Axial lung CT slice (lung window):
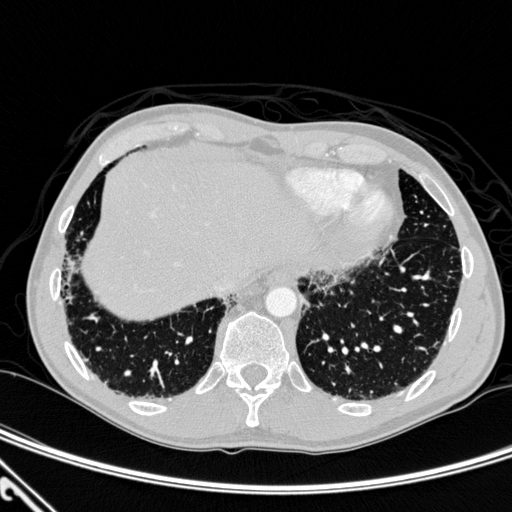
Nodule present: no